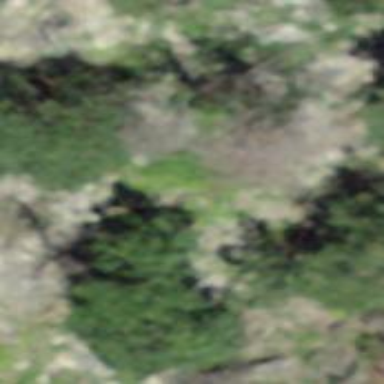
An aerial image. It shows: Forest area.